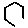
Label: hexagon